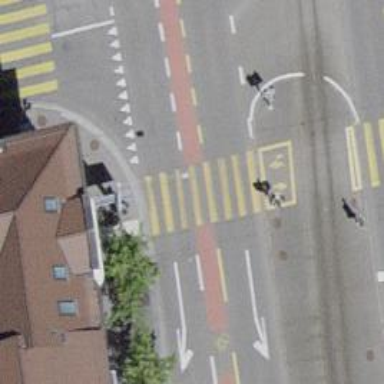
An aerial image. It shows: Crossing with marked traffic signals.